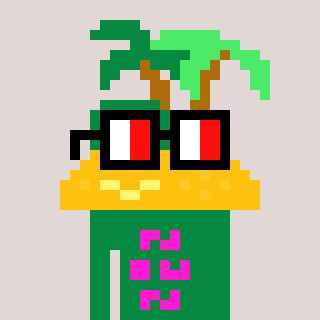
a pixel art character with square glasses with black frames and red eyes, a island-shaped head and a green-colored body on a warm background